Question: I'm quite new to ANTLR and I need an explanation about its behaviour when recognising input string. From what I understood, rules staring by an uppercase letter are lexer rules while the ones starting by lowercase letter are parser rules.
I have the following language and I need to write the grammar accordingly:

So L should accept all the strings composed by:
- - -
This is the first grammar I wrote and I don't have problems with it when recognising the input 'bbbcbcbcbcdaaacacacaaaa':
'''
start : (alfa 'd' beta);
alfa : ('b'|'c') | ('b'|'c') alfa;
beta : ('a'|'c') | ('a'|'c') beta;
WS : (' '|'
'|' '|'
')->skip;
'''
But if I change it like the following one, the same string is not recognised anymore (below you can see the debugger result of ANTLRWorks):
<URL>
'''
start : (alfa 'd' beta);
alfa : ALFA_VALS | ALFA_VALS alfa;
beta : BETA_VALS | BETA_VALS beta;
ALFA_VALS: ('b'|'c');
BETA_VALS: ('a'|'c');
WS : (' '|'
'|' '|'
')->skip;
'''
Furthermore, if I change 'ALFA_VALS' and 'BETA_VALS' to 'alfa_vals' and 'beta_vals' respectively, no problems occur.
Could someone provide me an explanation about this behaviour? Because I couldn't find a specific one addressing this problem.
Thank you so much!
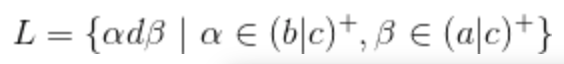
Answer: The ANTLR lexer matches the longest possible sub-sequence of input, or if it can match the same input using multiple lexer rules, it uses the first rule that matches.
The lexer knows no context and no parser state, and decides based solely on the characters on input.
If you define 'ALFA_VALS' and 'BETA_VALS' in lexer this way, the input ''c'' will be matched as 'ALFA_VALS' token.